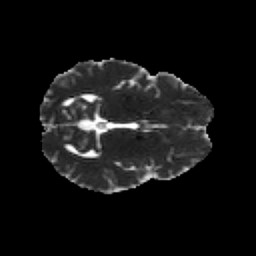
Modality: MD
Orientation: axial
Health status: healthy
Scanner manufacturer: philips
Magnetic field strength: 3 T
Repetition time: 9.75 s
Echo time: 0.092 s